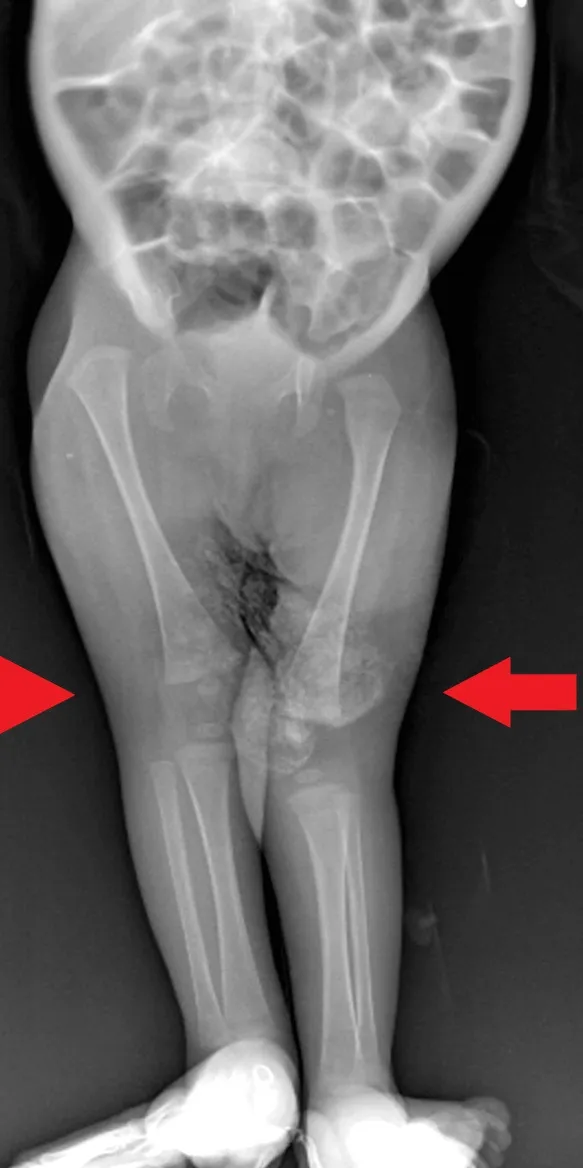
A visual representation of bilateral limb deformity and rocker bottom foot.
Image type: radiology (x_ray)